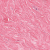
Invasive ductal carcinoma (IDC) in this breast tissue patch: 0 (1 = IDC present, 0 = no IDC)